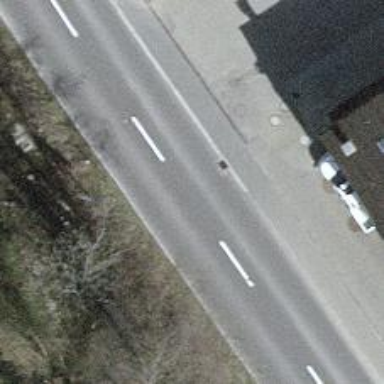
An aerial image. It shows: Asphalt road classified as tertiary.